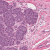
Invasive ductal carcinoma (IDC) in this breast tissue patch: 0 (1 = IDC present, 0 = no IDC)